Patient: sex F, age 55
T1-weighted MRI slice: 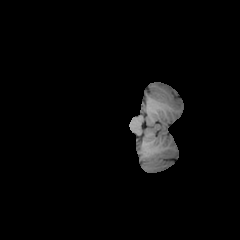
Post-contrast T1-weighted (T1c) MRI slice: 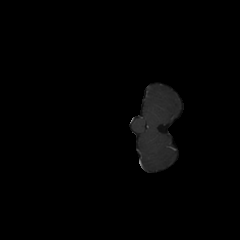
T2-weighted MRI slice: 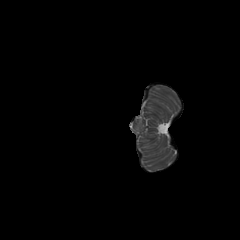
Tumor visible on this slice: no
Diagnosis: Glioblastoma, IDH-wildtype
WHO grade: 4